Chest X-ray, AP view. Patient: 58 years old, sex M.
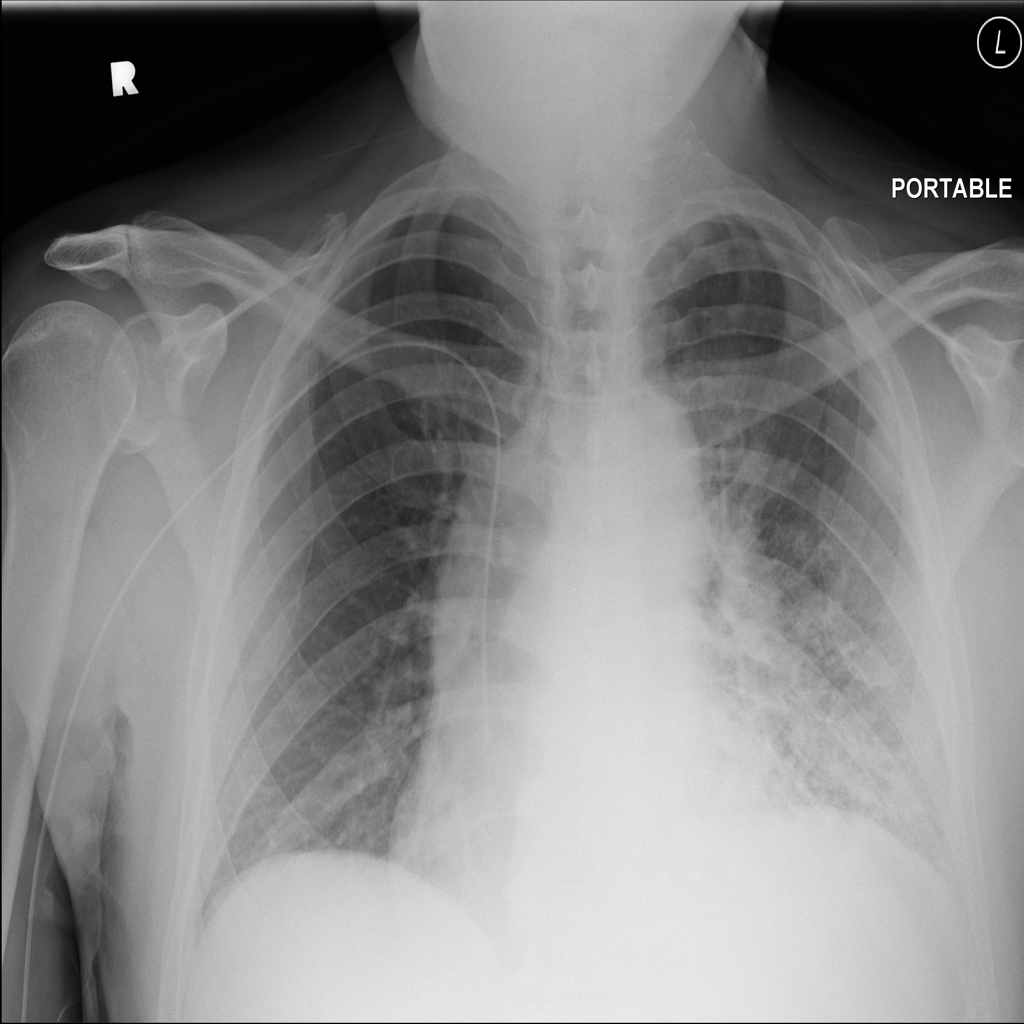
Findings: Infiltration